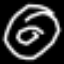
Label: donut